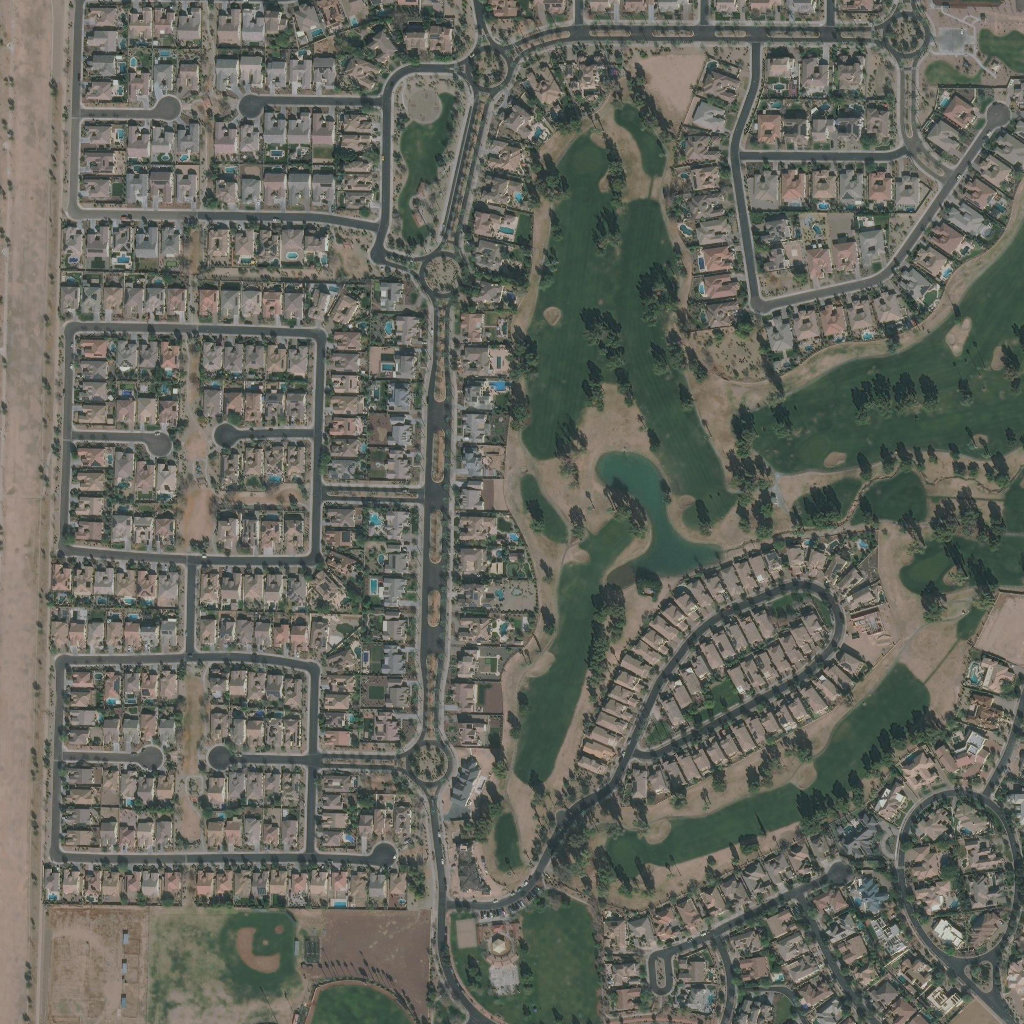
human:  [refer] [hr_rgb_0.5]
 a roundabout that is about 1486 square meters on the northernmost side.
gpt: <box>[[85, 0, 91, 6, 0]]</box>